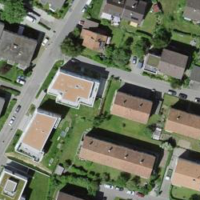
EUNIS habitat code: 55
Species observed at this site:
Streptopelia decaocto
Milvus milvus
Pica pica
Parus major